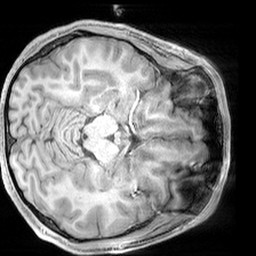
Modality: T1w
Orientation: axial
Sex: male
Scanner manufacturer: siemens
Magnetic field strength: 3 T
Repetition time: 2.3 s
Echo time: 0.00226 s